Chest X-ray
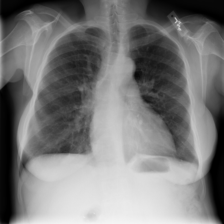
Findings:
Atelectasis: negative
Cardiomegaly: negative
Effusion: positive
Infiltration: negative
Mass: negative
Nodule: negative
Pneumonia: negative
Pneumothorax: positive
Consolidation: negative
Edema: negative
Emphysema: negative
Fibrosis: negative
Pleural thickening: negative
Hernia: negative